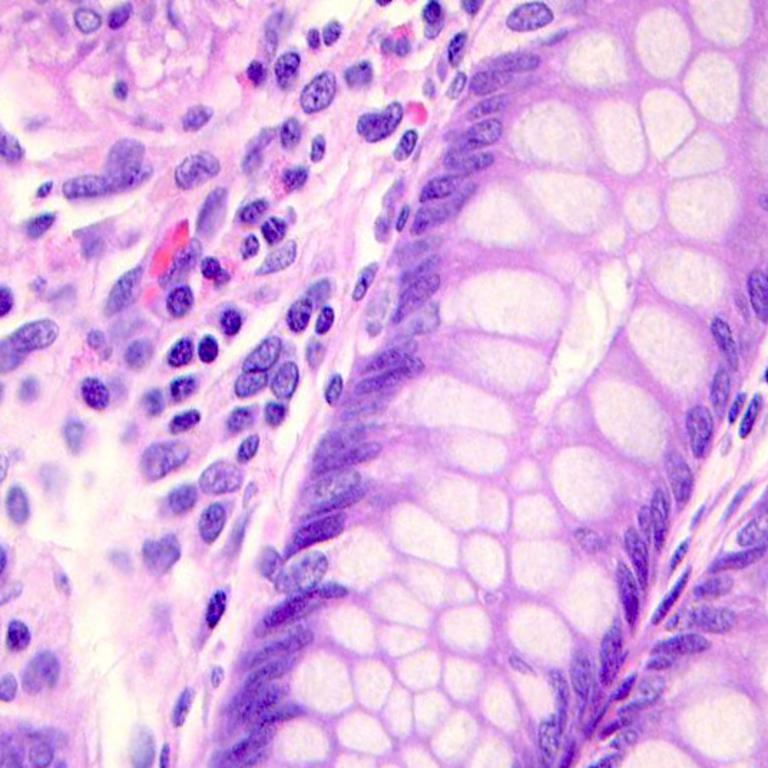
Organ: colon
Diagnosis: benign